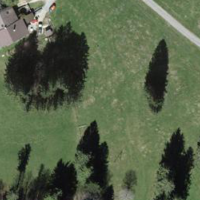
EUNIS habitat code: 52
Species observed at this site:
Silybum marianum